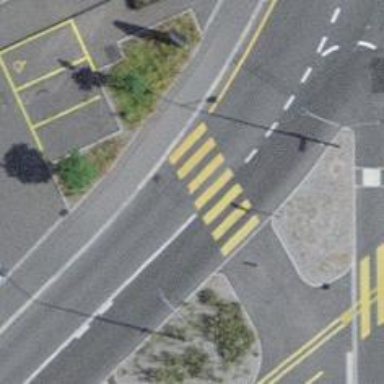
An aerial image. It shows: Pedestrian crossing with zebra markings on footway.